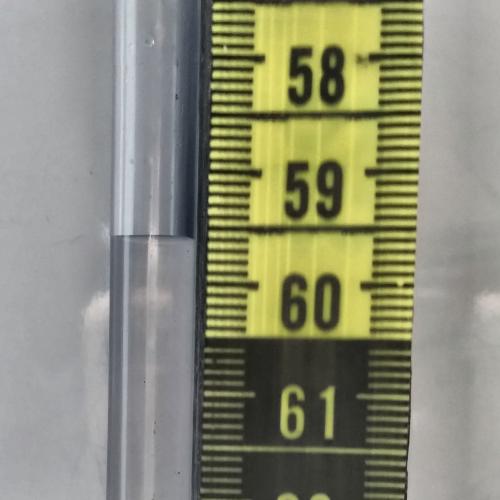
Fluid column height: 59.6 cm